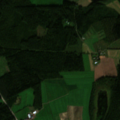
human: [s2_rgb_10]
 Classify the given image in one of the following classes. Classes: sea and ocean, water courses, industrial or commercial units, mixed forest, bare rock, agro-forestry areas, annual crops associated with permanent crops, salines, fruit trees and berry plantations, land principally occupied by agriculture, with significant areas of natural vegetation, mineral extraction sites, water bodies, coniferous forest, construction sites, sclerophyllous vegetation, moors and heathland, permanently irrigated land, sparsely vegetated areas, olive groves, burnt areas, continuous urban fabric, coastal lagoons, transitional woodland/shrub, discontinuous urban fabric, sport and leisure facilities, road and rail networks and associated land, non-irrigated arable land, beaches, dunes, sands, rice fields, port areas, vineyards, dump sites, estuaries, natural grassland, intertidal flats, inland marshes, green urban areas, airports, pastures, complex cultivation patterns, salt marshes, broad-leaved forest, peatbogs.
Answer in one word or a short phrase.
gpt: non-irrigated arable land, land principally occupied by agriculture, with significant areas of natural vegetation, broad-leaved forest, mixed forest, water bodies